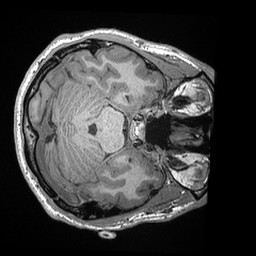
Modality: T1w
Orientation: axial
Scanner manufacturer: siemens
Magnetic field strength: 3 T
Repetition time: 2.3 s
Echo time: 0.00298 s